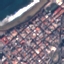
Land use / land cover: Residential